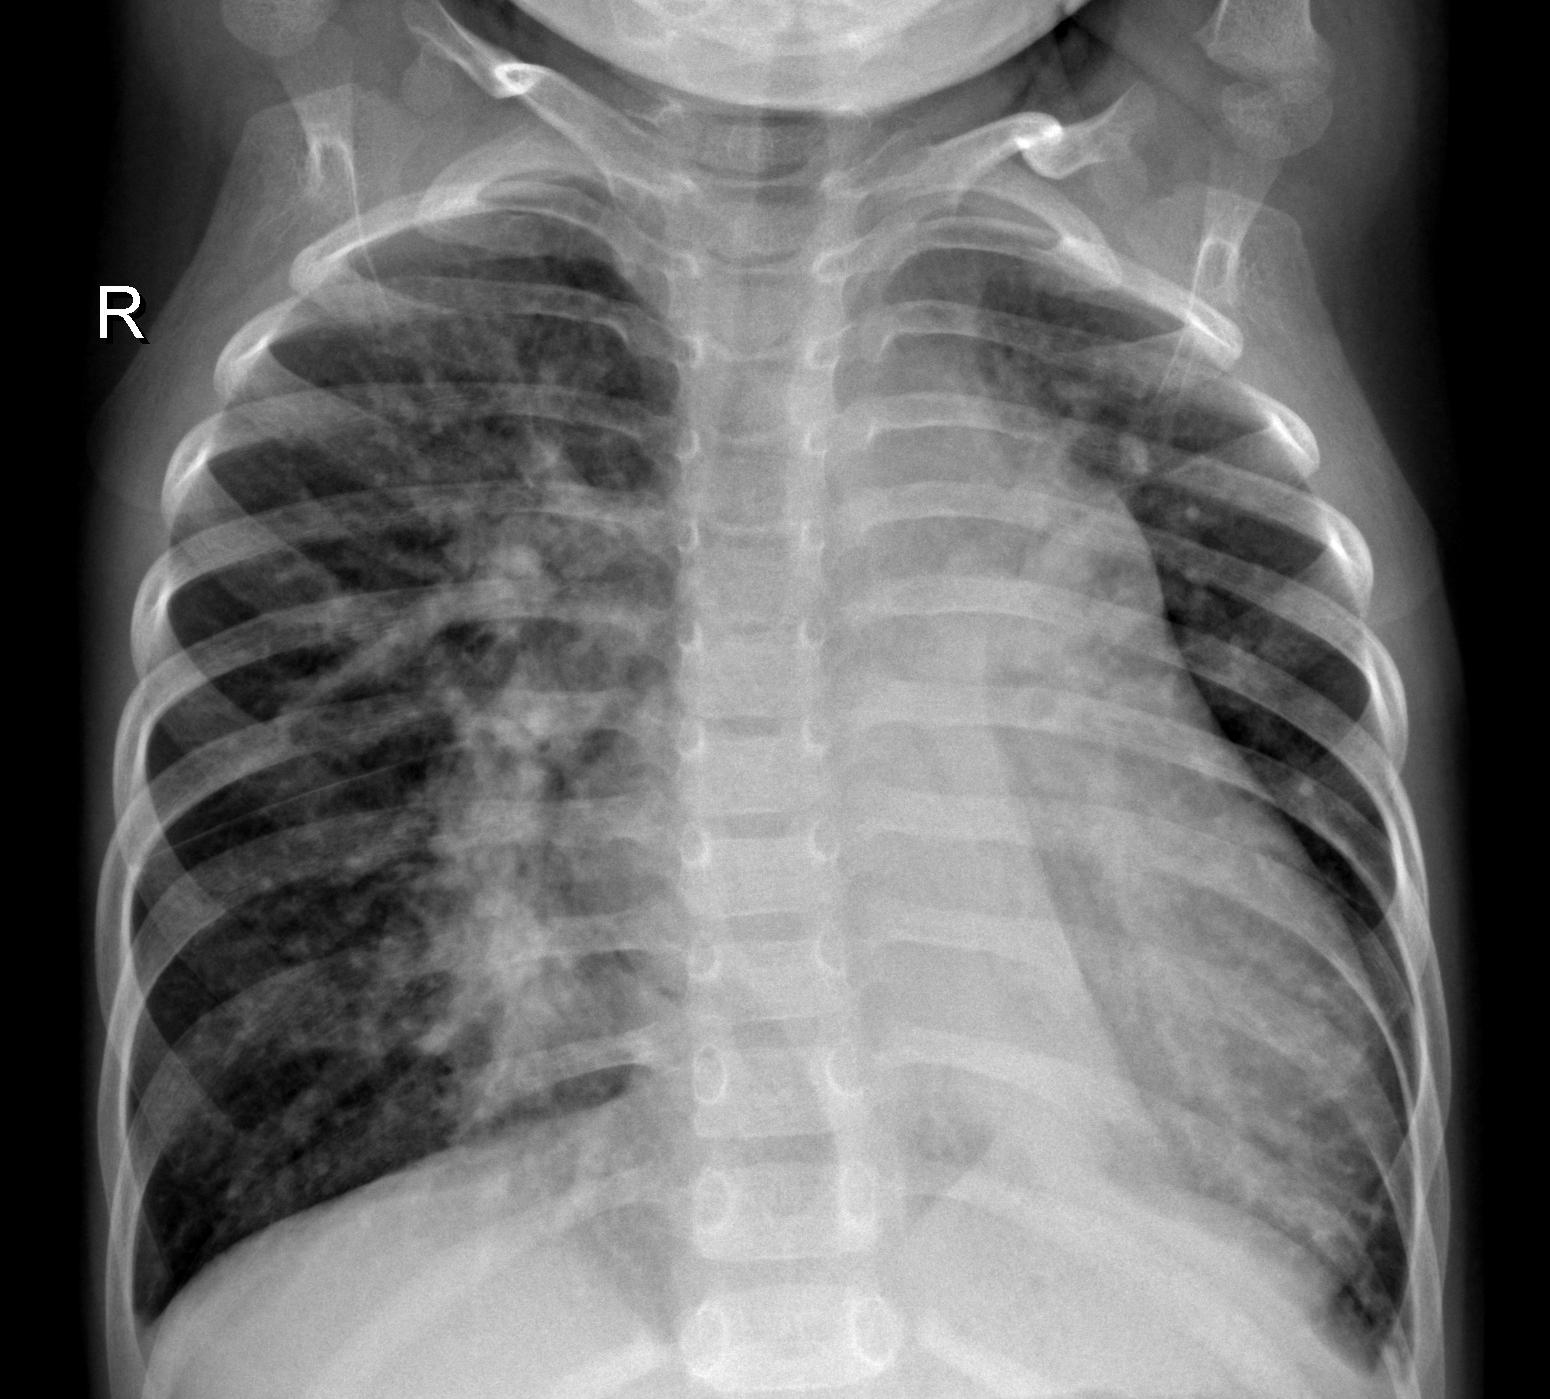
Diagnosis: PNEUMONIA